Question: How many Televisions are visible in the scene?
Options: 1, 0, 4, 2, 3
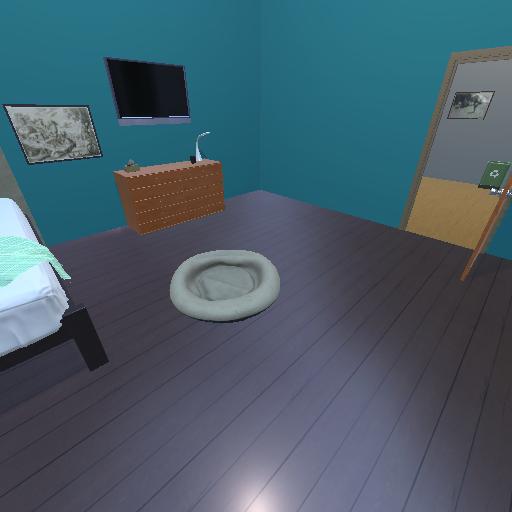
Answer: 1